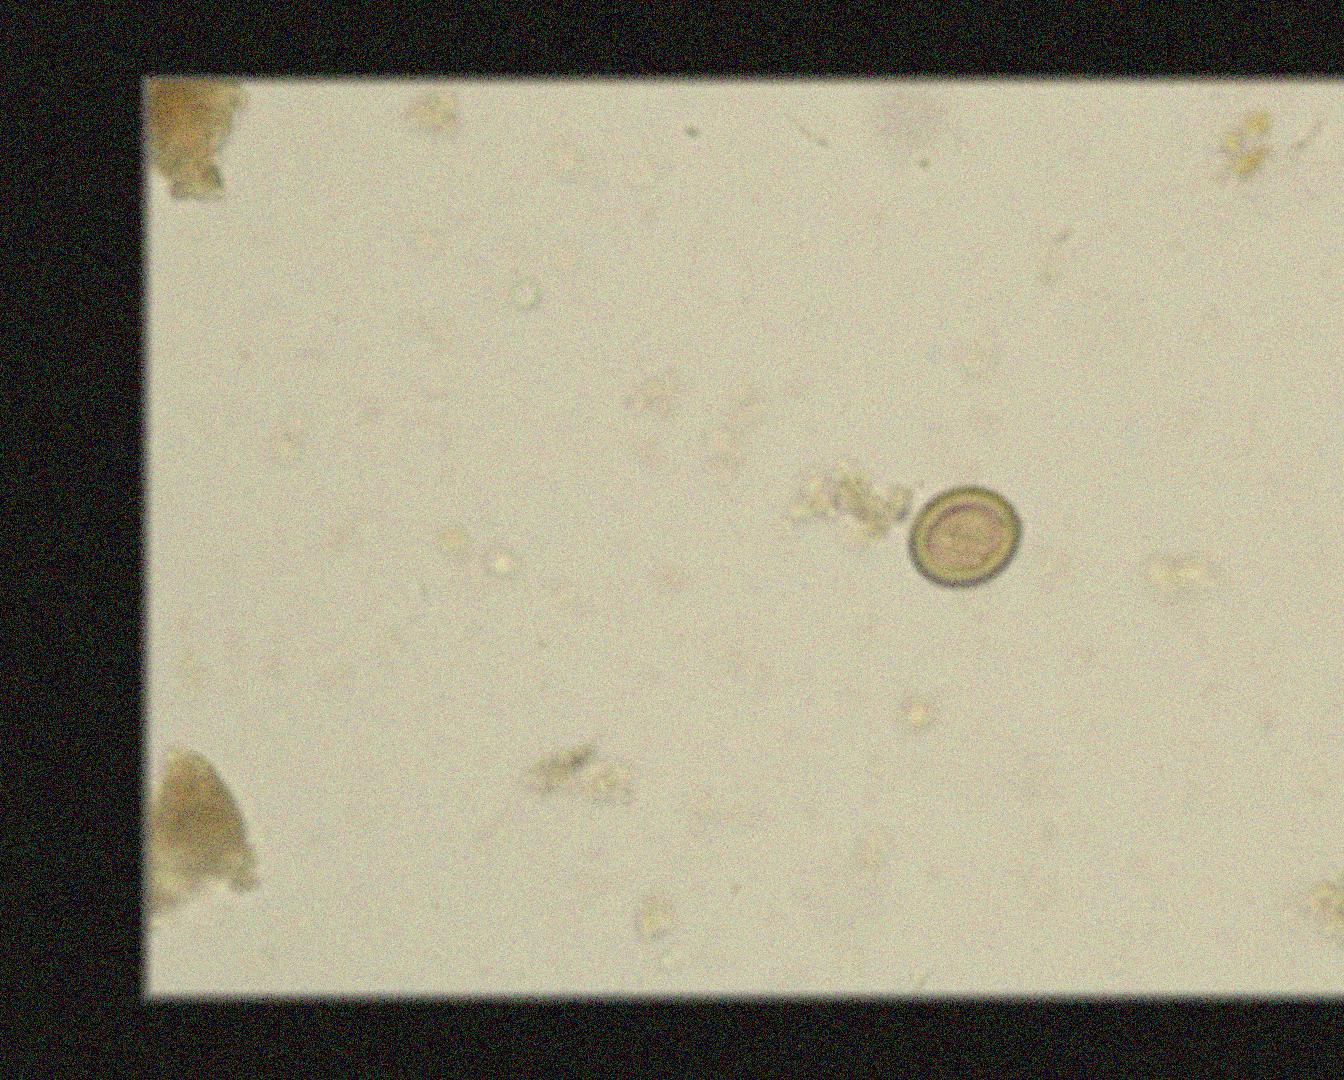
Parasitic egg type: Taenia spp. egg